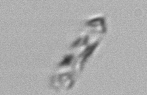
Label: Dactyliosolen_fragilissimus